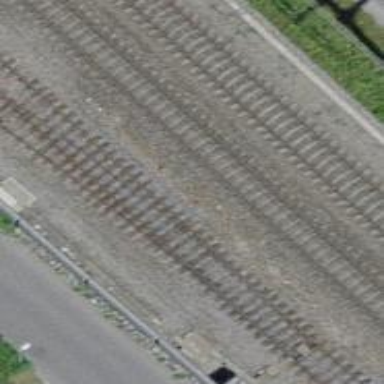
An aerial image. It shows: Railway switch.